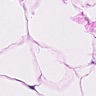
Metastatic tissue present: no